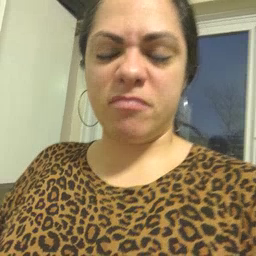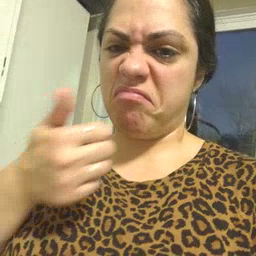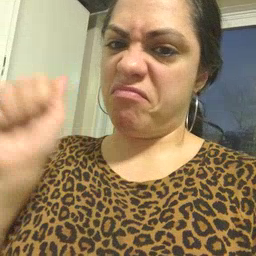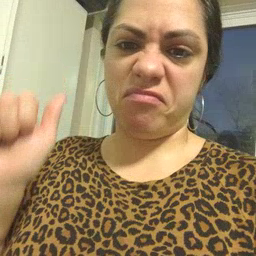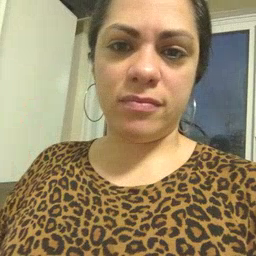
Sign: any